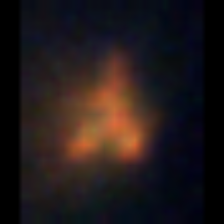
Taxon: Unknown_detritus
Group: Unknown